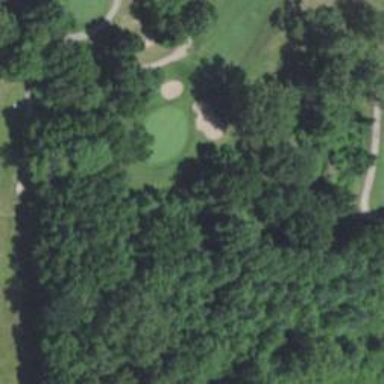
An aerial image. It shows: View of golf hole.